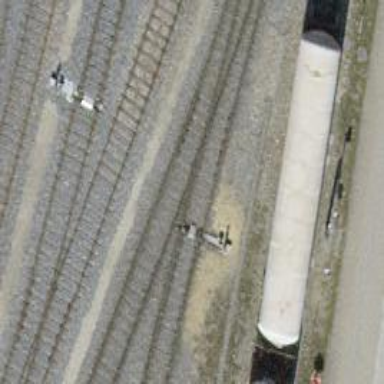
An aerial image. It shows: Single-track railway spur.